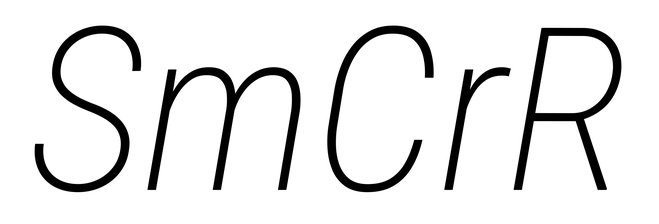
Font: Roboto-Italic_Condensed_ExtraLight_Italic